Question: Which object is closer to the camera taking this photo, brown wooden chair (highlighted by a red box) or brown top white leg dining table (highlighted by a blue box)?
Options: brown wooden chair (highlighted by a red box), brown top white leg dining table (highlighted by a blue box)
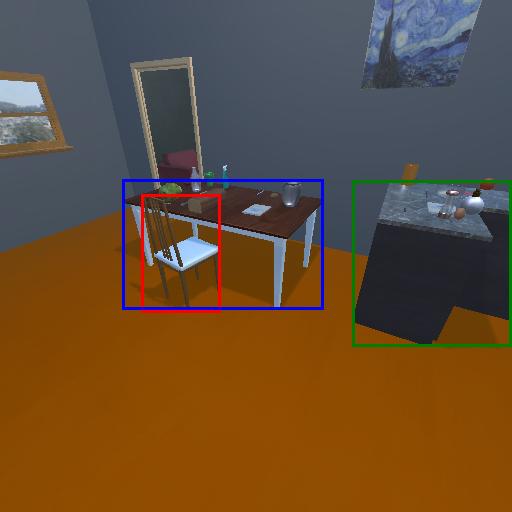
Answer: brown wooden chair (highlighted by a red box)